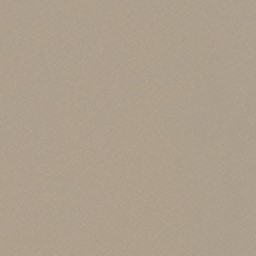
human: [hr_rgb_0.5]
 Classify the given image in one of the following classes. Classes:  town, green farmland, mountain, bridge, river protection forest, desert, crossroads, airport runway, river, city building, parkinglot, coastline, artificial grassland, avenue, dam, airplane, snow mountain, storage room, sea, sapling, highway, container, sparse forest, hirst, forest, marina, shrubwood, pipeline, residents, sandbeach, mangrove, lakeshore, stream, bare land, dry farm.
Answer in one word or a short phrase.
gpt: desert